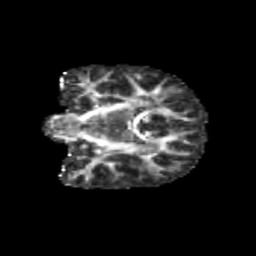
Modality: FA
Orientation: coronal
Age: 10
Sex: male
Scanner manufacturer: siemens
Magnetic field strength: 3 T
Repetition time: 3.8 s
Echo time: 0.07 s